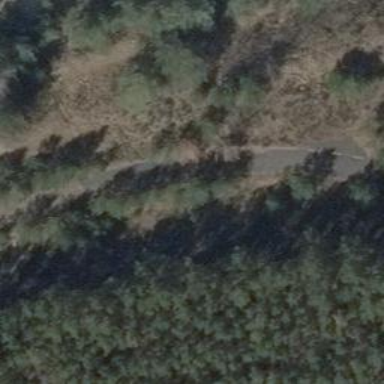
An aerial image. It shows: Well-maintained track road with grade 1 tracktype.